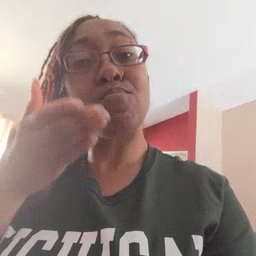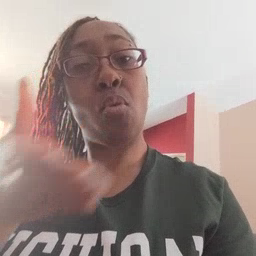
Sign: boat